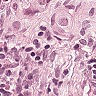
Metastatic tissue present: yes